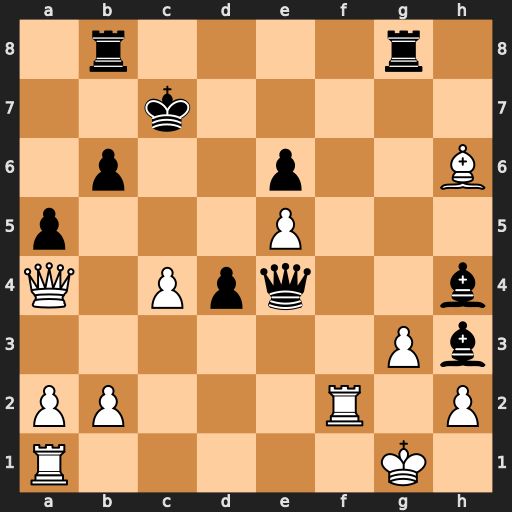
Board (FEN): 1r4r1/2k5/1p2p2B/p3P3/Q1Ppq2b/6Pb/PP3R1P/R5K1
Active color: w
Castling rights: -
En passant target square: -
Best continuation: Rf7+ Be7 Rxe7+ Kd8 Qd7#